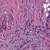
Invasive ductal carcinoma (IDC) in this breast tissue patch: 1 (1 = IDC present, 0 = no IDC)